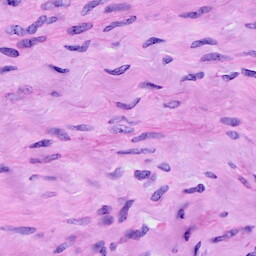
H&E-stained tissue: Cervix